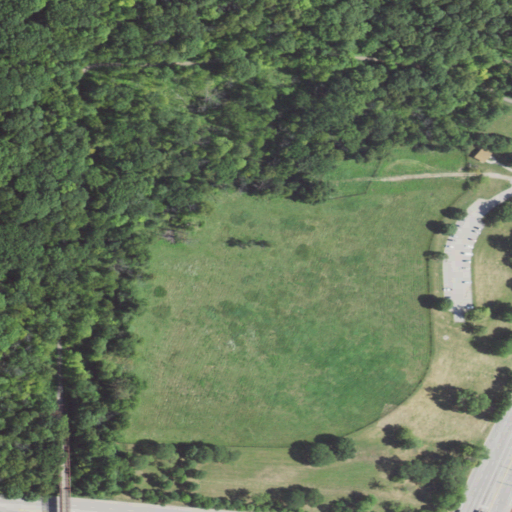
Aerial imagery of plain(s) in Illinois named Elk Pasture containing deciduous forest, pasture, open development, low intensity development, barren land, medium intensity development, woody wetlands, and high intensity development